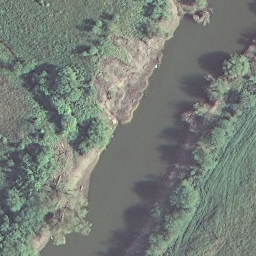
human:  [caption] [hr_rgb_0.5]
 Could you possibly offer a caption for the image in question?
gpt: Green plants flourish on both banks of the river .

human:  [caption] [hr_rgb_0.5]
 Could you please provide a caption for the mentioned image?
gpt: A river with dense forest on both banks of the river .

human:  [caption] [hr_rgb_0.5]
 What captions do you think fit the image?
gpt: It is a river with dense forest on both banks of the river .

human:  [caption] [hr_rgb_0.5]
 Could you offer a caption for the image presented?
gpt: Lots of green plants flourish on both banks of the river .

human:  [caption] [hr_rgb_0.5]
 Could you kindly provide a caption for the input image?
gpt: A river goes through a dense forest .